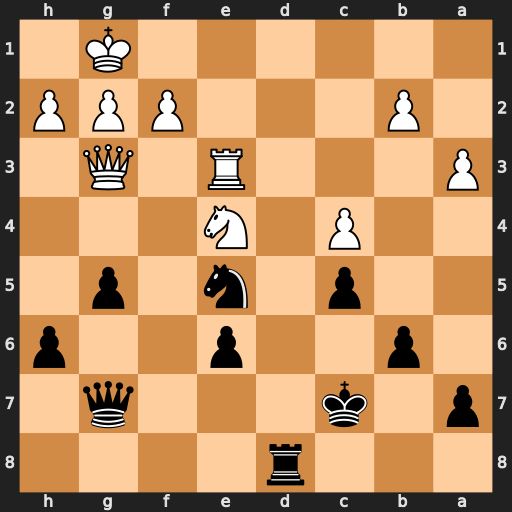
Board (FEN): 3r4/p1k3q1/1p2p2p/2p1n1p1/2P1N3/P3R1Q1/1P3PPP/6K1
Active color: b
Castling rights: -
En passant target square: -
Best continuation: Rd1+ Re1 Rxe1#